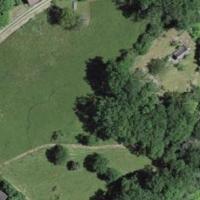
EUNIS habitat code: 55
Species observed at this site:
Campanula persicifolia
Scilla forbesii